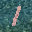
Label: 1